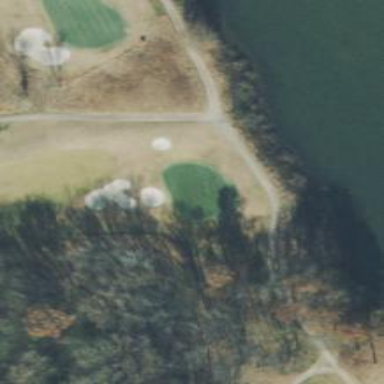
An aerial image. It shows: View of golf hole.